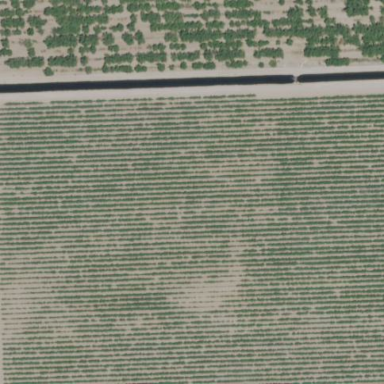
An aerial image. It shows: Vineyard where grapes are grown.